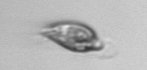
Label: Oxytoxum